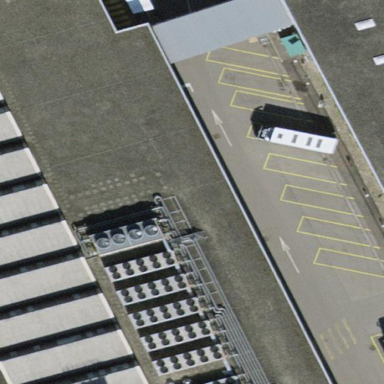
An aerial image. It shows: View of roof of building.